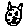
Label: cat